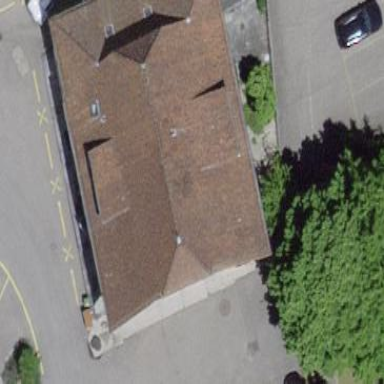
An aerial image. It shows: Commercial building.